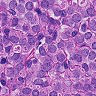
Metastatic tissue present: yes